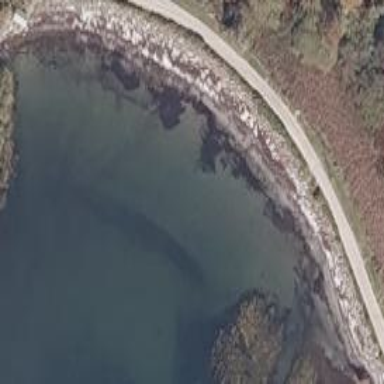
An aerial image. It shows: Sandy beach with natural surface.